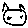
Label: cat